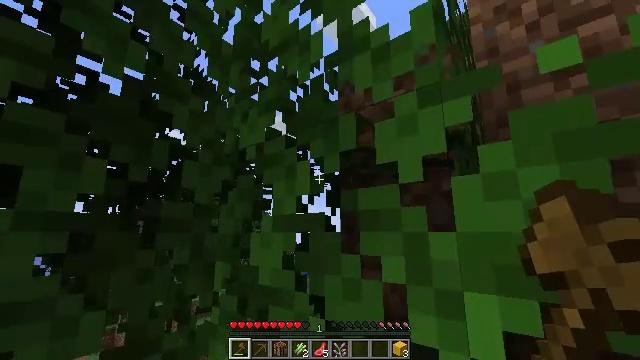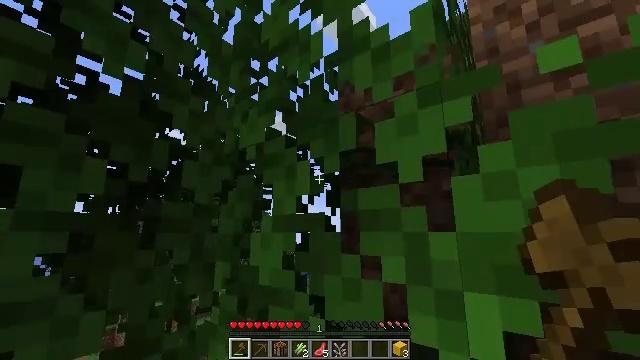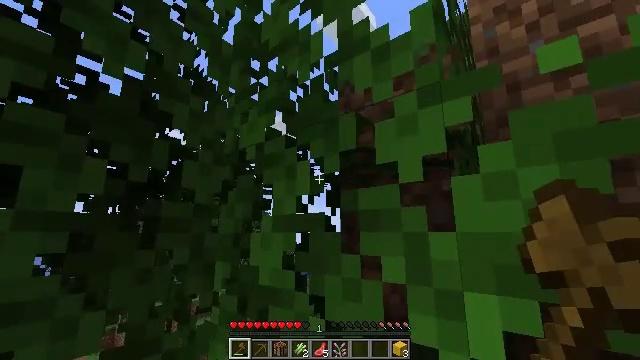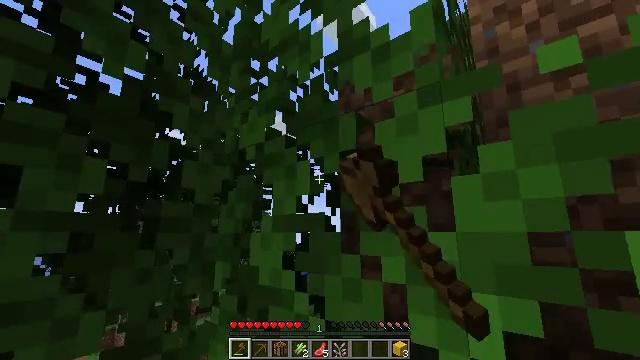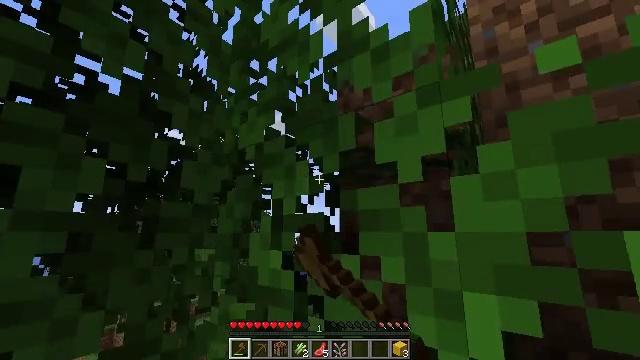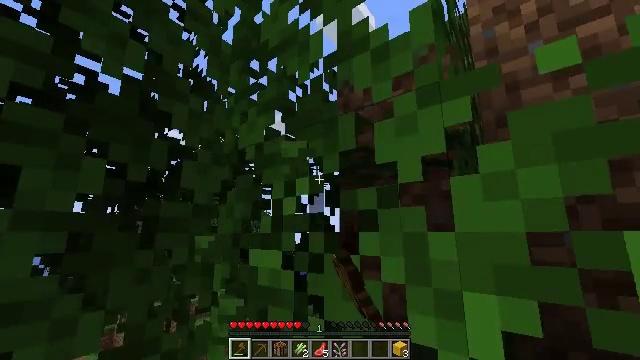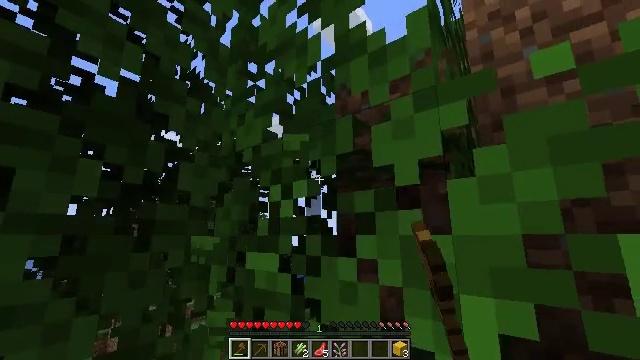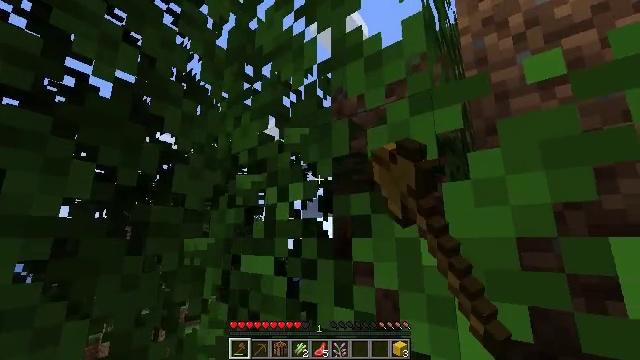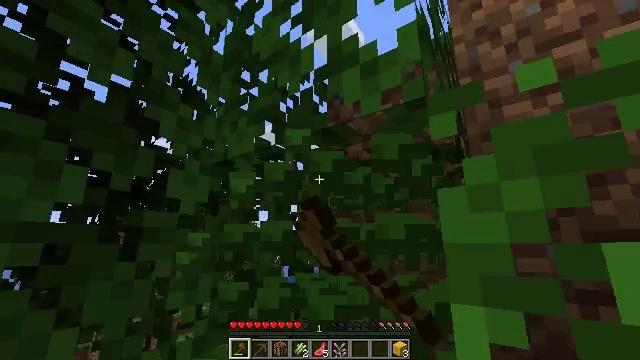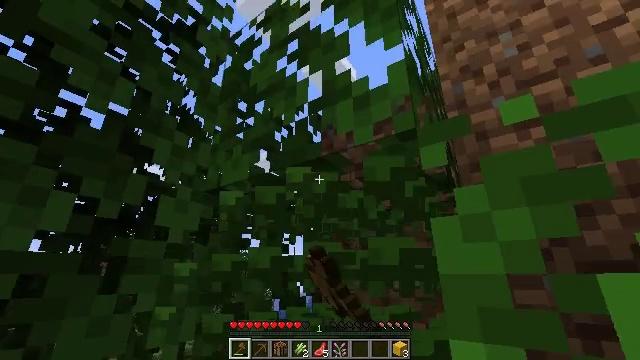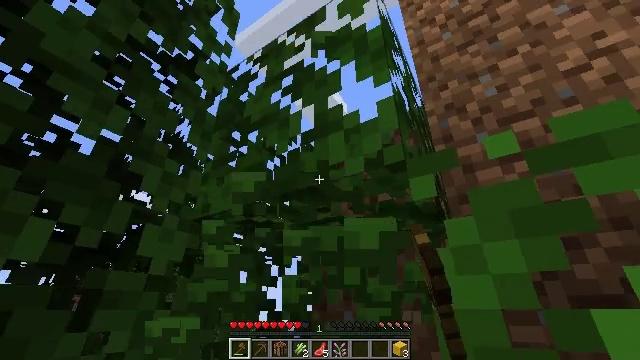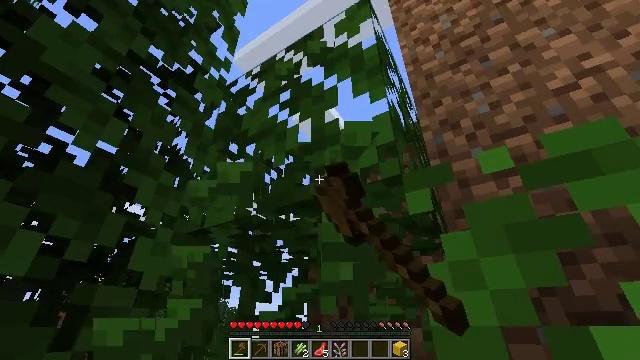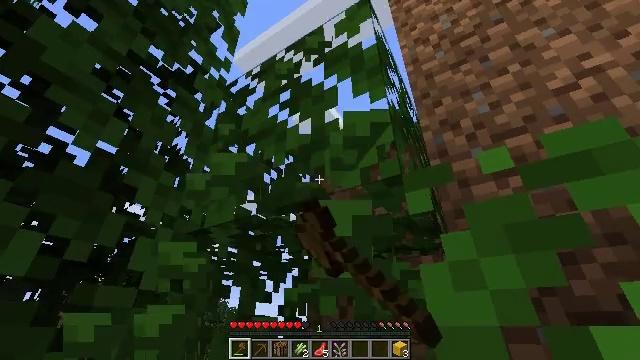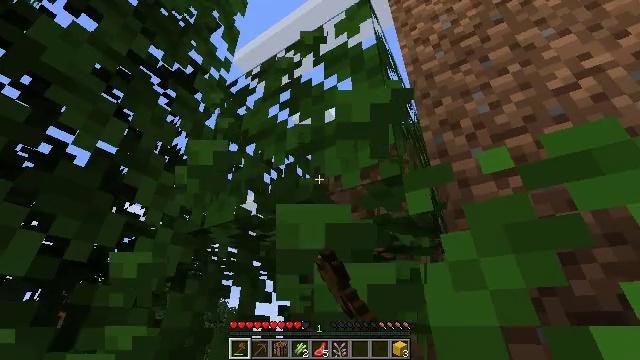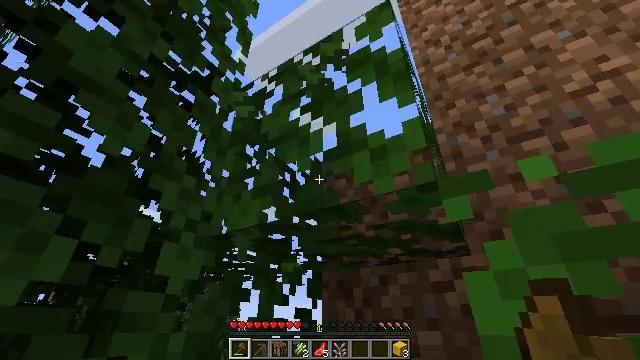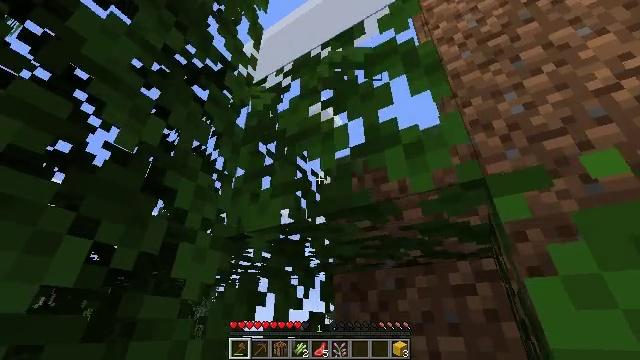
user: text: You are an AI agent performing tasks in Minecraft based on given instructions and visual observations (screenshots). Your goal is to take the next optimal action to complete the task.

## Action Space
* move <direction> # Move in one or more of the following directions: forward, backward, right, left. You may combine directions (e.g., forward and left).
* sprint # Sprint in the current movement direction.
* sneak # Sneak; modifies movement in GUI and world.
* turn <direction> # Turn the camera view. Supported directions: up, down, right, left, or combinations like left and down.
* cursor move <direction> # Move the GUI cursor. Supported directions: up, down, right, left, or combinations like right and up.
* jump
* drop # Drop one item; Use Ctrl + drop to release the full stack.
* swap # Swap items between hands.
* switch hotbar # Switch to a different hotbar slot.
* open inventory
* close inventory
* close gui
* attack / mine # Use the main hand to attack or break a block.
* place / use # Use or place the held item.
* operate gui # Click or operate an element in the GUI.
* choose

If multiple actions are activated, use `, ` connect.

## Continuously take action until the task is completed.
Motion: motion action
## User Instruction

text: Break oak leaves from the trees.
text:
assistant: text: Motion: no_op
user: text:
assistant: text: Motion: attack / mine
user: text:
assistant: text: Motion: attack / mine
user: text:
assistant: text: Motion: attack / mine
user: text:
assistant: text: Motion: attack / mine
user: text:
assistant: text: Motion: attack / mine
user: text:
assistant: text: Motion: attack / mine
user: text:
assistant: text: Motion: turn up, attack / mine
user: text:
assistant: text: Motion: turn right and up, attack / mine
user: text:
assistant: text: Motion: turn right and up, attack / mine
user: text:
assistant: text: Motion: turn up, attack / mine
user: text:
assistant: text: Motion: attack / mine
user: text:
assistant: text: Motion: attack / mine
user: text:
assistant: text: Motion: move left, attack / mine
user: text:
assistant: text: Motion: move left, attack / mine
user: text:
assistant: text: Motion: turn right, attack / mine
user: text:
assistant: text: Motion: turn right, attack / mine
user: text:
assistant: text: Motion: turn right and up, attack / mine
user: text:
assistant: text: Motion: turn right and up, attack / mine
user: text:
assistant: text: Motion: turn right and up, attack / mine
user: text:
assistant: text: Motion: attack / mine
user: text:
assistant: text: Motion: attack / mine
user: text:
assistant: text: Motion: attack / mine
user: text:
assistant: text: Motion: move forward, attack / mine
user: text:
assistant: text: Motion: move forward, turn right and down, attack / mine
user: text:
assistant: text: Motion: move forward, turn left and down
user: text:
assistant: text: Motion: move forward, turn left and down, jump
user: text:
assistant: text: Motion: move forward, turn left and down, jump
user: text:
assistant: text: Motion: move forward, turn left and down, jump
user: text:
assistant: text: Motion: move forward and move right, turn down, jump